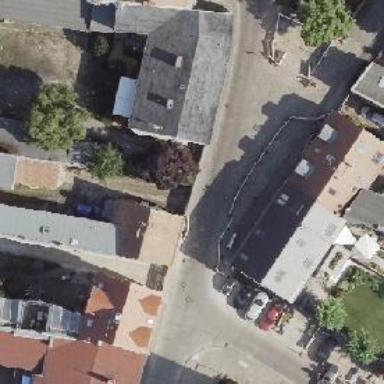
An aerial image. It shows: Residential road with sidewalks on both sides. The sidewalks have surface of sett.